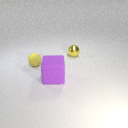
large purple rubber cube in front of small yellow metal sphere